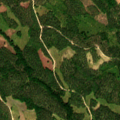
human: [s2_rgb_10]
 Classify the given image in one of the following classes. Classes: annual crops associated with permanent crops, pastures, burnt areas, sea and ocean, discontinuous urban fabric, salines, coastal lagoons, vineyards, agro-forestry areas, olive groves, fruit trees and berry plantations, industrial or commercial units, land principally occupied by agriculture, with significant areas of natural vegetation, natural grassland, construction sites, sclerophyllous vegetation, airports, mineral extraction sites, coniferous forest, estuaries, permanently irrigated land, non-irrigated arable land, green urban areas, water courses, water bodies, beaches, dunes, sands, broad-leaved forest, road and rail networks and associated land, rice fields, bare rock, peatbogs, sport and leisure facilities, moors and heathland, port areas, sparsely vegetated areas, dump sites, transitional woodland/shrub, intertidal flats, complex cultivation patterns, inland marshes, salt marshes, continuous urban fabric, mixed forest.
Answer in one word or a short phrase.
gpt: coniferous forest, mixed forest